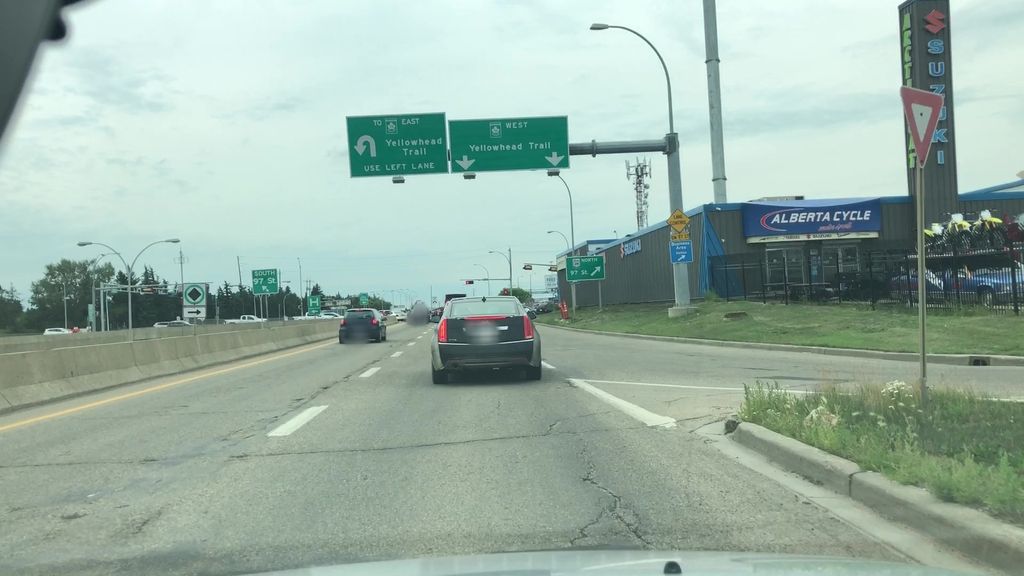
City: edmonton